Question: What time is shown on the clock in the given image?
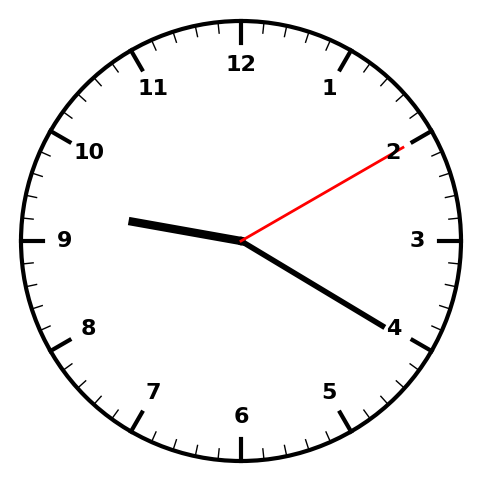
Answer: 09:20:10